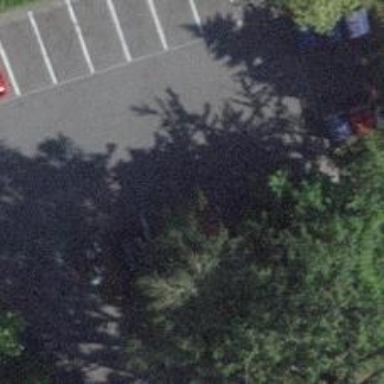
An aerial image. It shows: Car sharing facility.